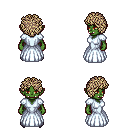
a pixel art fantasy rpg character, female body template, orc, green skin, underdress, teal pants, white blonde curly afro hairstyle, metal boots, four views (front, back, left, right), 2x2 character sprite sheet, small pixel art, hard edges, no anti-aliasing